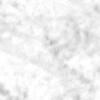
Label: no_change